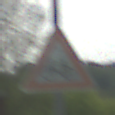
Verkehrszeichen: RadverkehrRechts
Umgebung: Outdoor, Nature
Tageszeit: MorningAfternoon
Wetter: PartlyCloudy
Licht: Natural
Jahreszeit: NotSpecified
Kontrast: HighContrast